Question: I am working on python plugins.I used PYQT4 designer for the forms.
I am listing my query result into as shown below:
'''
items = []
for row in c.fetchall():
item = QTreeWidgetItem()
item.setText(0,unicode (row[0]))
items.append(item)
self.treeWidget.insertTopLevelItems(0, items)
'''
Items are listed perfectly into the QTreeWidget.

But i wanted to make some items as parent like:
EX:
ACO_010
'''
-2
-1
-7 and so on...
'''
How do i set any item as (root) of other items.???
I tried
'''
self.treeWidget.__init__ (self,valestimate,items, int type = self.treeWidget.Type)
'''
but no success.How do i set parent in ??.
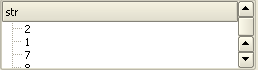
Answer: Use parentItem.addChild(childItem)
(see the <URL>